Question: I've got a working test state machine in a console app - 3 states and 5 events.
Problem: How to run in Windows Forms ie do I have a main loop which is running all the time looking at state..and if so where...if am using events ie btnPress.
The goal is that the app can be in a number of different states/screens and it needs to be solid, so using a state machine to enforce where we are, and that there are no edge cases unhandled.
Working console app code:
'''
namespace StateMachineTest {
class Program {
static void Main(string[] args) {
var fsm = new FiniteStateMachine();
while (true) {
if (fsm.State == FiniteStateMachine.States.EnterVoucherCode) {
Console.WriteLine("State: " + fsm.State);
Console.WriteLine("Enter Voucher Code:");
string voucherCode = Console.ReadLine();
Console.WriteLine("voucher is " + voucherCode);
Console.WriteLine();
fsm.ProcessEvent(FiniteStateMachine.Events.PressNext);
}
if (fsm.State == FiniteStateMachine.States.EnterTotalSale) {
Console.WriteLine("State: " + fsm.State);
Console.WriteLine("Enter Total Sale or x to simulate back");
string voucherSaleAmount = Console.ReadLine();
if (voucherSaleAmount == "x")
fsm.ProcessEvent(FiniteStateMachine.Events.PressBackToVoucherCode);
else {
Console.WriteLine("total sale is " + voucherSaleAmount);
Console.WriteLine();
fsm.ProcessEvent(FiniteStateMachine.Events.PressRedeem);
}
}
if (fsm.State == FiniteStateMachine.States.ProcessVoucher) {
Console.WriteLine("State: " + fsm.State);
Console.WriteLine("Press 1 to fake a successful redeem:");
Console.WriteLine("Press 2 to fake a fail redeem:");
Console.WriteLine("Press 3 to do something stupid - press the Next Button which isn't allowed from this screen");
Console.WriteLine();
string result = Console.ReadLine();
//EnterVoucherCode state
if (result == "1")
fsm.ProcessEvent(FiniteStateMachine.Events.ProcessSuccess);
if (result == "2")
fsm.ProcessEvent(FiniteStateMachine.Events.ProcessFail);
if (result == "3")
fsm.ProcessEvent(FiniteStateMachine.Events.PressNext);
}
//how to handle async calls?
//how to handle many many states.. matrix could get unwieldy
}
}
}
class FiniteStateMachine {
//first state is the default for the system
public enum States { EnterVoucherCode, EnterTotalSale, ProcessVoucher };
public enum Events { PressNext, PressRedeem, ProcessSuccess, ProcessFail, PressBackToVoucherCode };
public delegate void ActionThing();
public States State { get; set; }
private ActionThing[,] fsm;
public FiniteStateMachine() {
//array of action delegates
fsm = new ActionThing[3, 5] {
//PressNext, PressRedeem, ProcessSuccess, ProcessFail, PressBackToVoucherCode
{PressNext, null, null, null, null}, //EnterVoucherCode.... can pressnext
{null, PressRedeem, null, null, PressBackToVoucherCode}, //EnterTotalSale... can pressRedeem or pressBackToVoucherCode
{null, null, ProcessSuccess, ProcessFail, null} }; //moving from ProcessVoucher... can be a processSuccess or ProcessFail.. can't go back to redeem
}
public void ProcessEvent(Events theEvent) {
try {
var row = (int)State;
var column = (int)theEvent;
//call appropriate method via matrix. So only way to change state is via matrix which defines what can and can't happen.
fsm[row, column].Invoke();
}
catch (Exception ex) {
Console.WriteLine(ex.Message); //possibly catch here to go to an error state? or if do nothing like here, then it will continue on in same state
}
}
private void PressNext() { State = States.EnterTotalSale; }
private void PressRedeem() { State = States.ProcessVoucher; }
private void ProcessSuccess() { State = States.EnterVoucherCode; }
private void ProcessFail() { State = States.EnterVoucherCode; }
private void PressBackToVoucherCode() { State = States.EnterVoucherCode; }
}
'''
}
Not working WinForms code:
'''
//goal is to get a fsm demo working with 3 states and 5 events.
//need number buttons, redeem and back to work.
public partial class MainForm : Form
{
public MainForm()
{
InitializeComponent();
}
private void MainForm_Load(object sender, EventArgs e) {
SystemSettings.ScreenOrientation = ScreenOrientation.Angle90;
var fsm = new FiniteStateMachine();
while (true)
{
if (fsm.State == FiniteStateMachine.States.EnterVoucherCode)
{
//Console.WriteLine("State: " + fsm.State);
//if next/redeem button is pressed
//fsm.ProcessEvent(FiniteStateMachine.Events.PressNext);
}
if (fsm.State == FiniteStateMachine.States.EnterTotalSale)
{
Console.WriteLine("State: " + fsm.State);
Console.WriteLine("Enter Total Sale or x to simulate back");
string voucherSaleAmount = Console.ReadLine();
if (voucherSaleAmount == "x")
fsm.ProcessEvent(FiniteStateMachine.Events.PressBackToVoucherCode);
else
{
Console.WriteLine("total sale is " + voucherSaleAmount);
Console.WriteLine();
fsm.ProcessEvent(FiniteStateMachine.Events.PressRedeem);
}
}
if (fsm.State == FiniteStateMachine.States.ProcessVoucher)
{
Console.WriteLine("State: " + fsm.State);
Console.WriteLine("Press 1 to fake a successful redeem:");
Console.WriteLine("Press 2 to fake a fail redeem:");
Console.WriteLine("Press 3 to do something stupid - press the Next Button which isn't allowed from this screen");
Console.WriteLine();
string result = Console.ReadLine();
//EnterVoucherCode state
if (result == "1")
fsm.ProcessEvent(FiniteStateMachine.Events.ProcessSuccess);
if (result == "2")
fsm.ProcessEvent(FiniteStateMachine.Events.ProcessFail);
if (result == "3")
fsm.ProcessEvent(FiniteStateMachine.Events.PressNext);
}
}
}
private void btn_0_MouseUp(object sender, MouseEventArgs e)
{
txtCode.Text += '0';
}
private void btn_1_MouseUp(object sender, MouseEventArgs e)
{
txtCode.Text += '1';
}
private void btn_2_MouseUp(object sender, MouseEventArgs e)
{
txtCode.Text += '2';
}
private void btn_del_MouseUp(object sender, MouseEventArgs e)
{
txtCode.Text = txtCode.Text.Substring(0, txtCode.Text.Length - 1);
}
private void btn_redeem_MouseUp(object sender, MouseEventArgs e)
{
txtCode.Visible = false;
txtStatus.Visible = true;
txtStatus.Text = "PROCESSING PLEASE WAIT";
}
'''

Code from:
<URL>
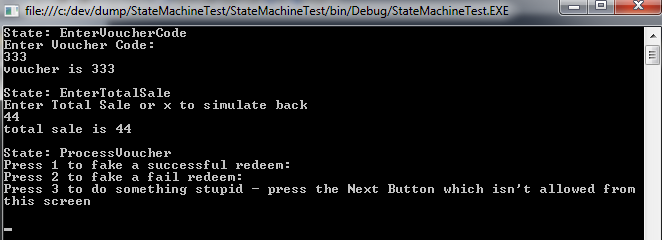
Answer: There is no need to have a polling event loop that's constantly checking the state, that's what a WinForm does automatically. You should have your UI elements wire up event handlers, and those event handlers should be responsible for checking/toggling state.
This is a very dirty implementation. If you apply the <URL>, you should be able to use your Form as the Client that holds another object corresponding to the Context that is called by the event handlers of your UI elements.